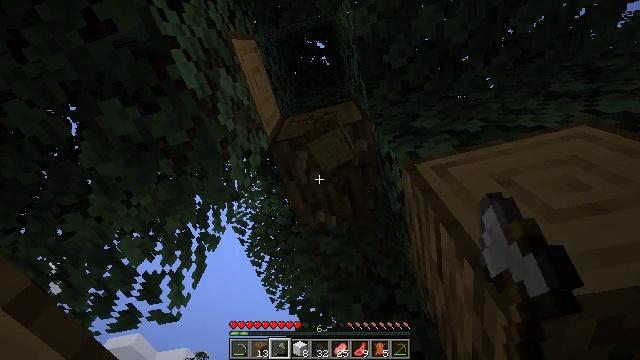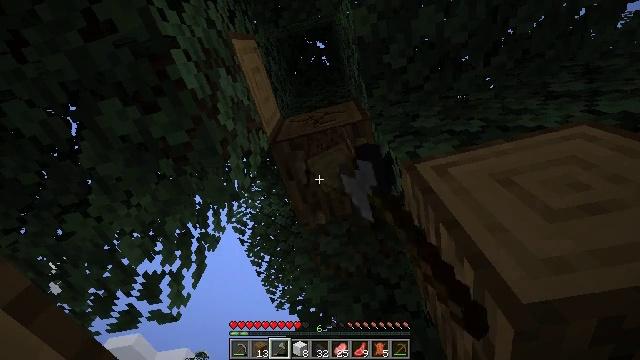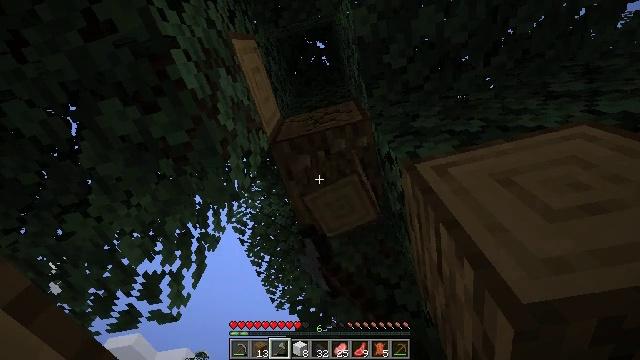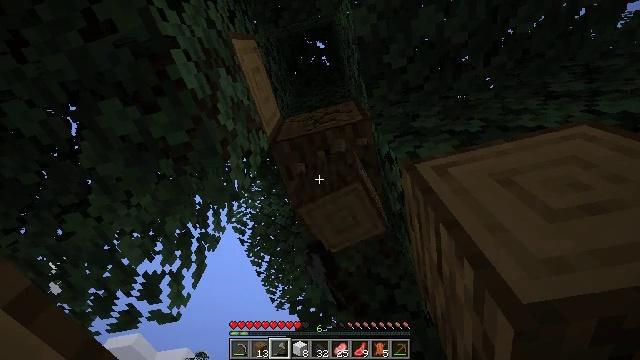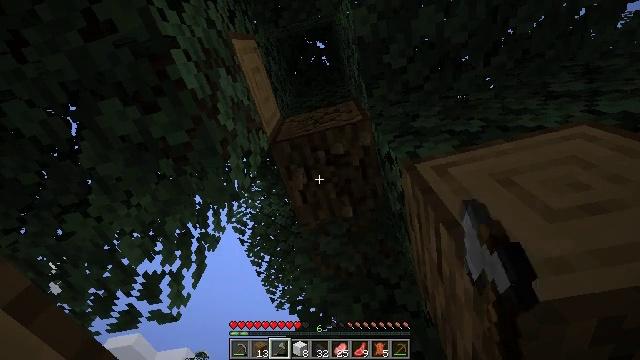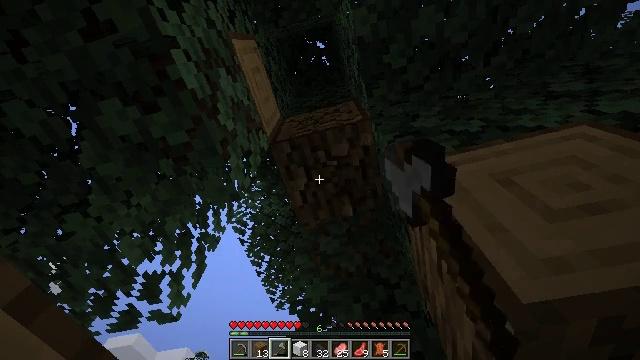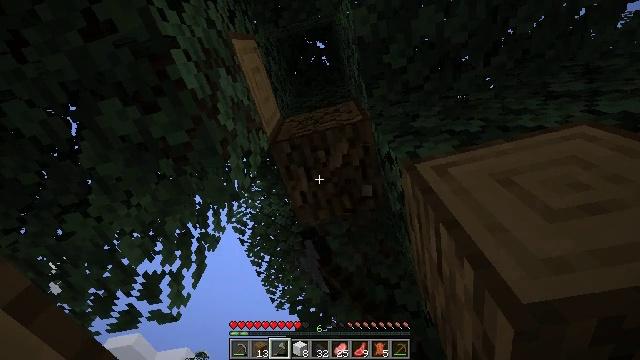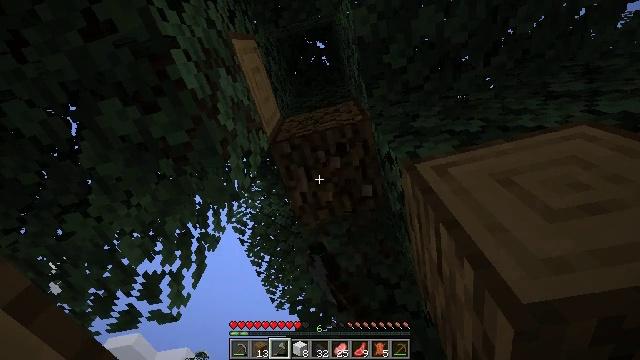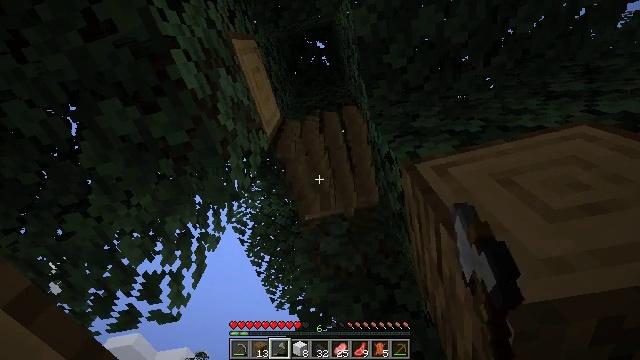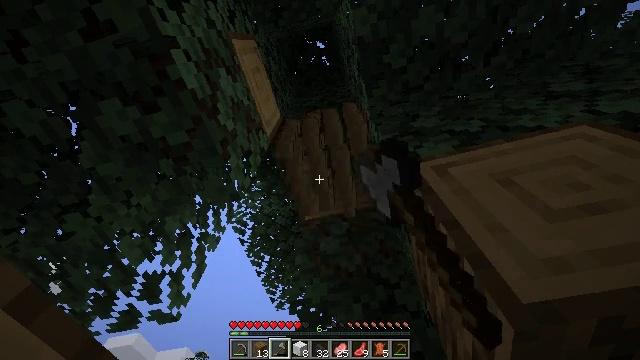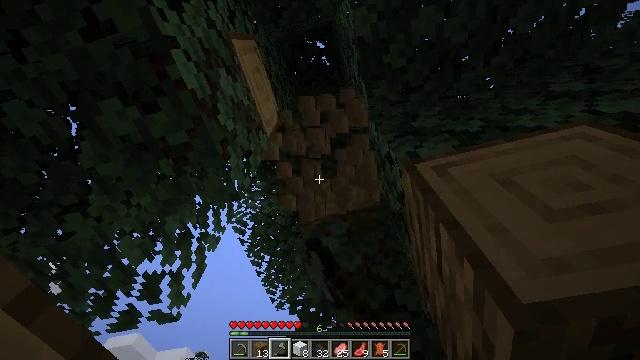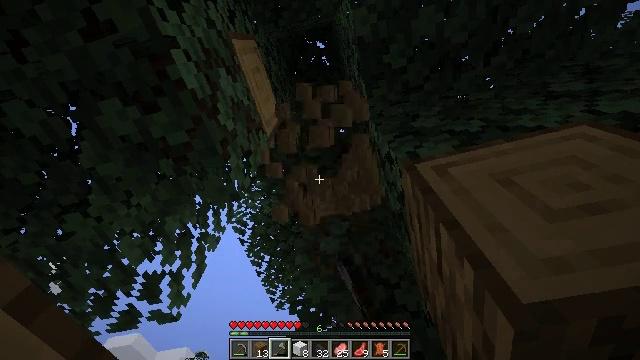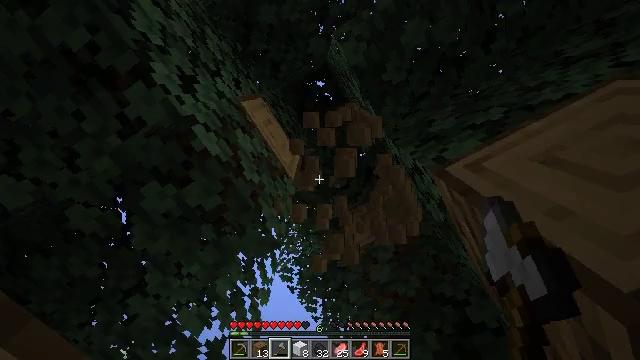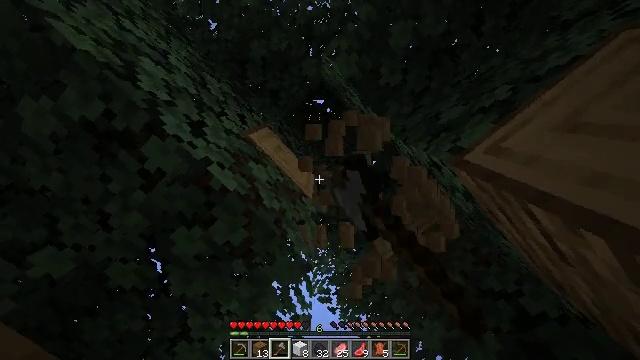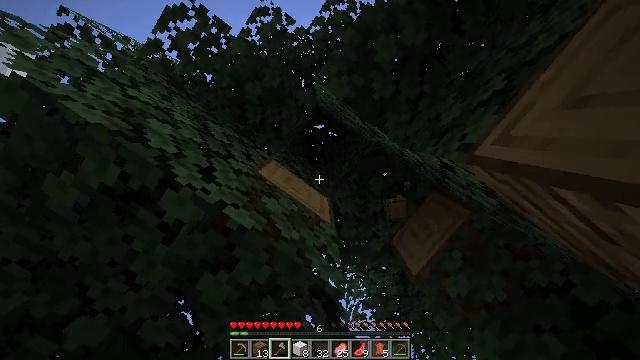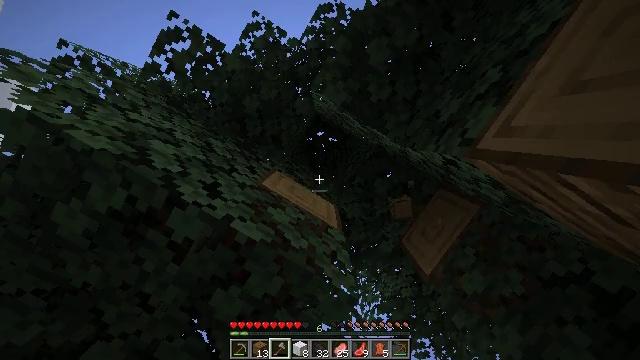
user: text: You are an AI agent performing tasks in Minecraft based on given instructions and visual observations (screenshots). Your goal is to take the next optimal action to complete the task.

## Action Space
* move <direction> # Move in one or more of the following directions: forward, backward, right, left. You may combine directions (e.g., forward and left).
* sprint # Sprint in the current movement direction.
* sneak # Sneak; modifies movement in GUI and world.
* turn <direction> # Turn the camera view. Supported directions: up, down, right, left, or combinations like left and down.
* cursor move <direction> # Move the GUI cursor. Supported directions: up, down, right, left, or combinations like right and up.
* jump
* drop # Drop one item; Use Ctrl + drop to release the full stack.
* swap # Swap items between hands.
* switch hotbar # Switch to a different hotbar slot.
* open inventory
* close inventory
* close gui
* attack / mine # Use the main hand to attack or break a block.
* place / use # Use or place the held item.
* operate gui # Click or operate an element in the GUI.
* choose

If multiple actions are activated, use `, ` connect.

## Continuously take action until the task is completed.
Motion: motion action
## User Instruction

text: Collect oak log for crafting.
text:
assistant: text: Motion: attack / mine
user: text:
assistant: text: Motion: attack / mine
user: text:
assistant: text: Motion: attack / mine
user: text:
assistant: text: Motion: attack / mine
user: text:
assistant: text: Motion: attack / mine
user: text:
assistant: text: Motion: attack / mine
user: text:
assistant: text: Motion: attack / mine
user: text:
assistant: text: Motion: attack / mine
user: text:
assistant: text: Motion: attack / mine
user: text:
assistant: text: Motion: attack / mine
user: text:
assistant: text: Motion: attack / mine
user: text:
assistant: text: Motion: turn left and up, attack / mine
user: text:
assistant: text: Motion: turn left and up, attack / mine
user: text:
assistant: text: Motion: turn left and up, attack / mine
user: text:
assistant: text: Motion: turn left and up, attack / mine
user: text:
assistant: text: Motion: attack / mine
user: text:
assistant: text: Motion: attack / mine
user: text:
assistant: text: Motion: attack / mine
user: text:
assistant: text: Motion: attack / mine
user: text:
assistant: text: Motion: turn down, attack / mine
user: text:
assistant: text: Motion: turn left and down, attack / mine
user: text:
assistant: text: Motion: attack / mine
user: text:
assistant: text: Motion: attack / mine
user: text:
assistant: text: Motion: attack / mine
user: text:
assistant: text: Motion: attack / mine
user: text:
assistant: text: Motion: attack / mine
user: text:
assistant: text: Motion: attack / mine
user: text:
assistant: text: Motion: attack / mine
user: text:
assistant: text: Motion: attack / mine
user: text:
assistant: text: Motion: attack / mine